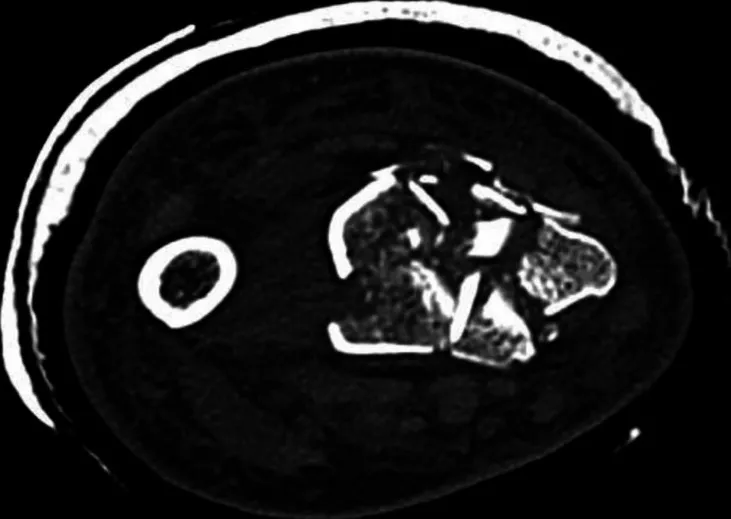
Axial computed tomography (CT) scan image. This demonstrates the significant comminution of the distal radius and displacement of the lunate and scaphoid fossae.
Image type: radiology (ct)